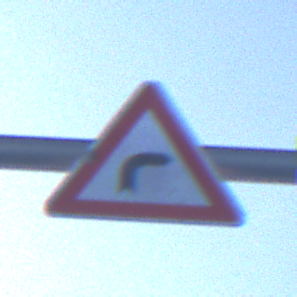
Verkehrszeichen: KurveRechts
Umgebung: Outdoor, Nature
Tageszeit: MorningAfternoon
Wetter: PartlyCloudy
Licht: Natural
Jahreszeit: NotSpecified
Kontrast: HighContrast